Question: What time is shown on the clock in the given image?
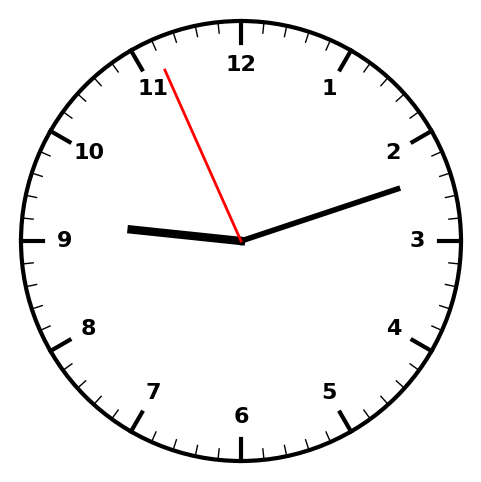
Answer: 09:11:56